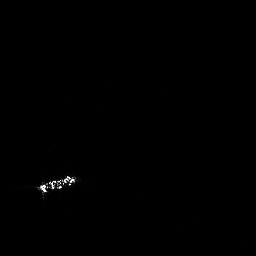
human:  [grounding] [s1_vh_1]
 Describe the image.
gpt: In the satellite image, there is  <ref>1 medium ship </ref> <box>[[12, 66, 30, 78, 0]]</box> located at bottom left.